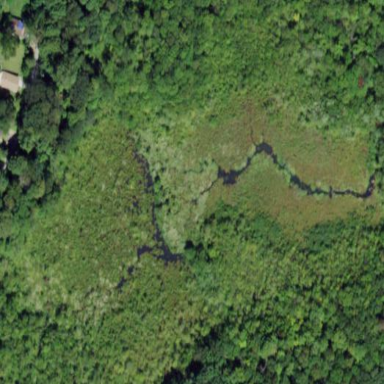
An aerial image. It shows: Swampy wetland area.